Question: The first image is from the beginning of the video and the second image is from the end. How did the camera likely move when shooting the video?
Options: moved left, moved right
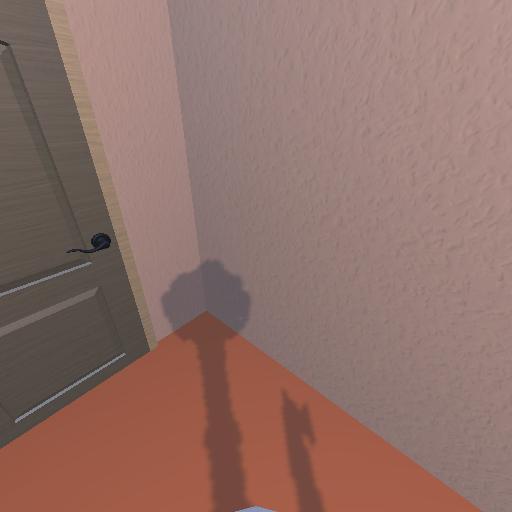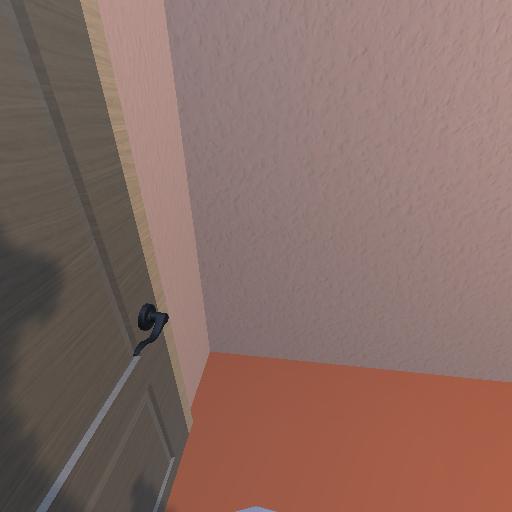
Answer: moved left